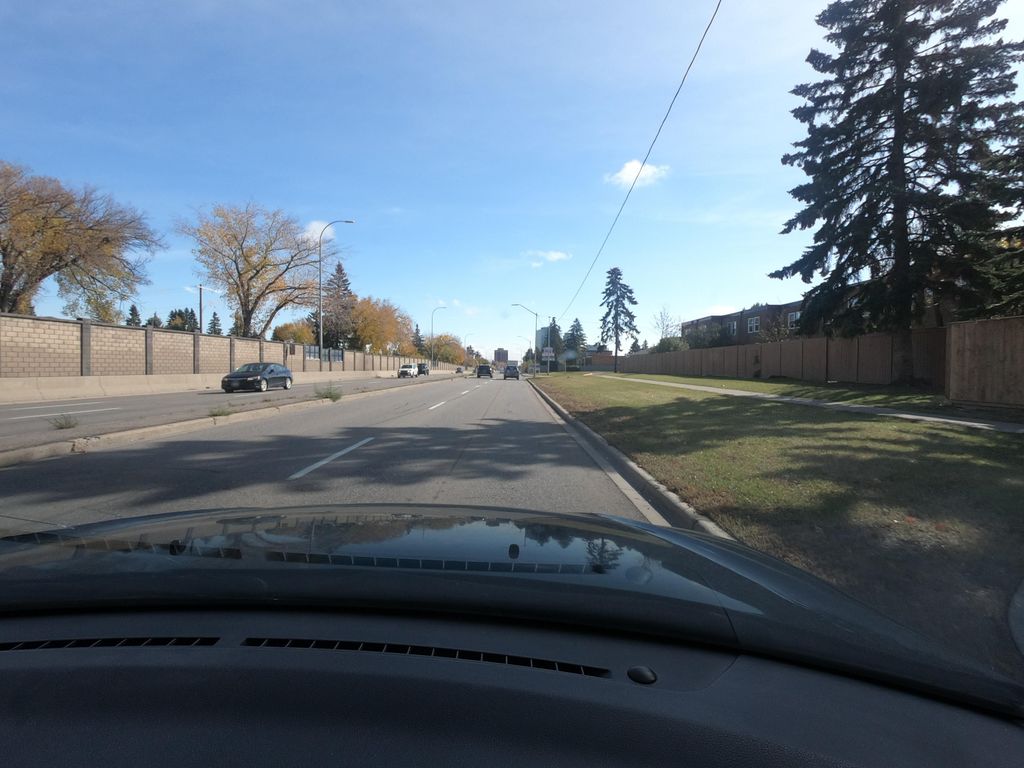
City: calgary